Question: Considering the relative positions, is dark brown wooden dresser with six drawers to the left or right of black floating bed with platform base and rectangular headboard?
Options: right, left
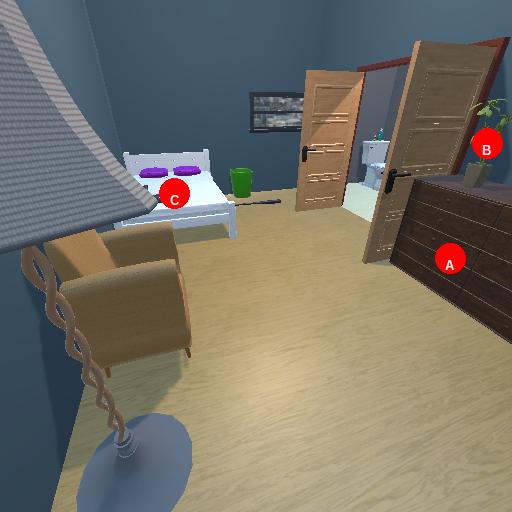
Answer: right